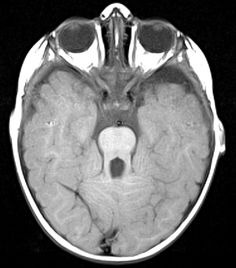
Label: notumor